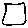
Label: square